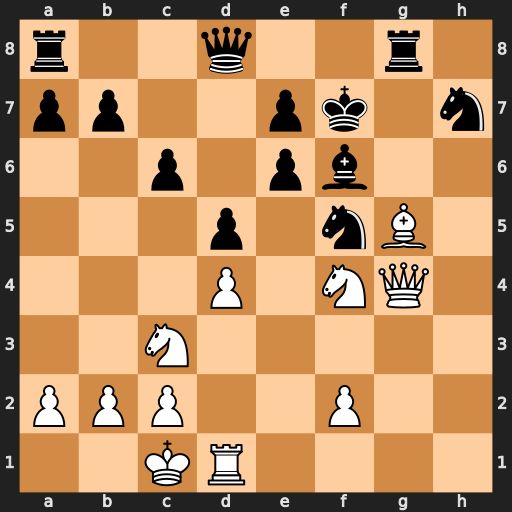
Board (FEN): r2q2r1/pp2pk1n/2p1pb2/3p1nB1/3P1NQ1/2N5/PPP2P2/2KR4
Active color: w
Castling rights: -
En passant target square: -
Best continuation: Qh5+ Kg7 Nxe6+